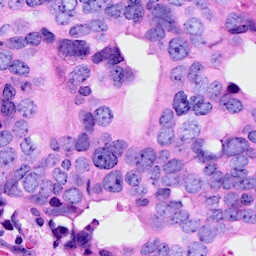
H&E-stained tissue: Breast